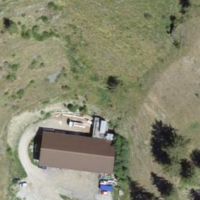
EUNIS habitat code: 26
Species observed at this site:
Periparus ater